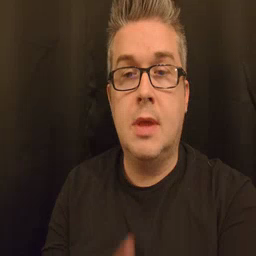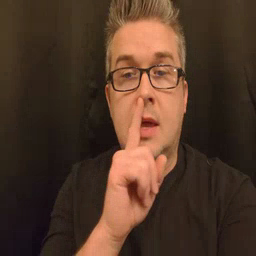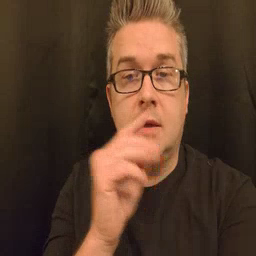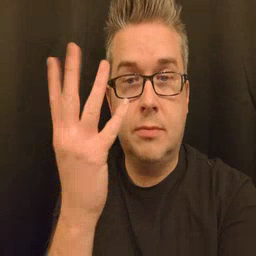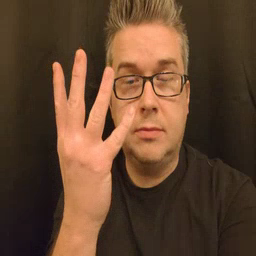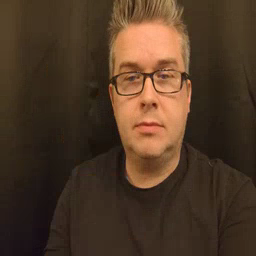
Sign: lamp